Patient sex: F
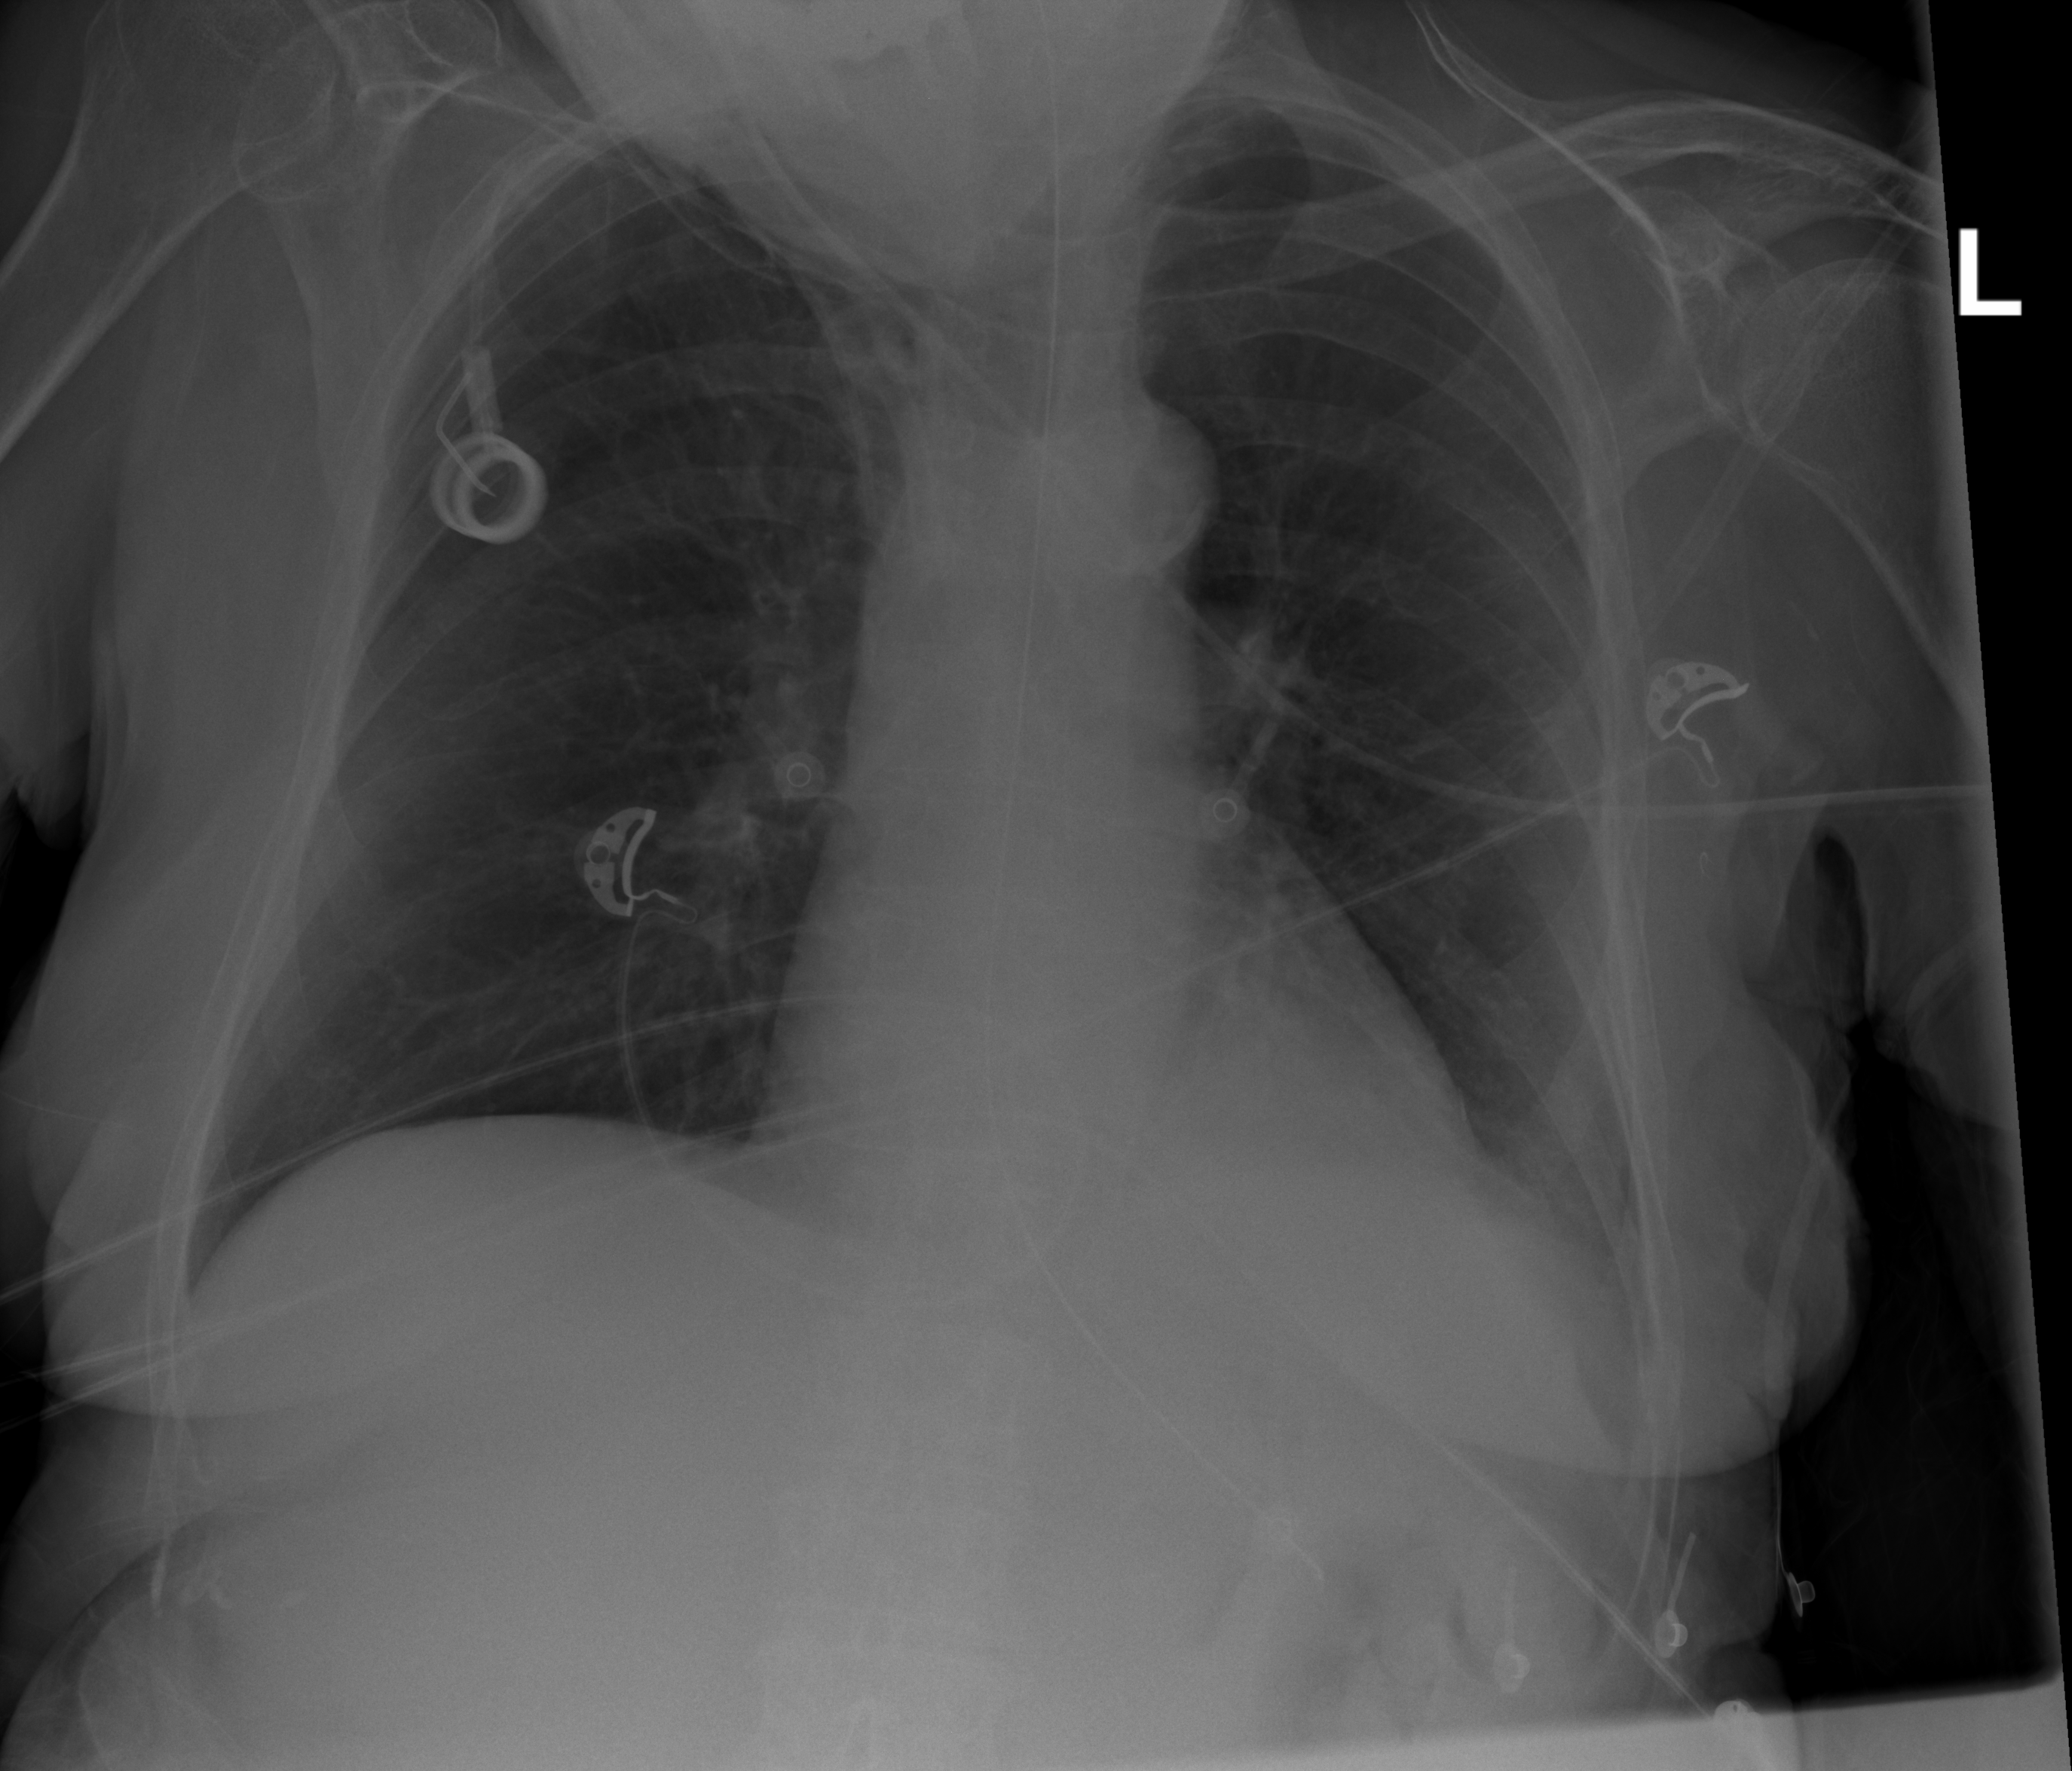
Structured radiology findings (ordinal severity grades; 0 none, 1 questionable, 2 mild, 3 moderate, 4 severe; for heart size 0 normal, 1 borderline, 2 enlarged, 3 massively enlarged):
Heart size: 0
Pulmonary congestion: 0
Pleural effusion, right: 0
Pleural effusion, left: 1
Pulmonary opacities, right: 0
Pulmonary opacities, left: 0
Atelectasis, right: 0
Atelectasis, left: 2